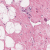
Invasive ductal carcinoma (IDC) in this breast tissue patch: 0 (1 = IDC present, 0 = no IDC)